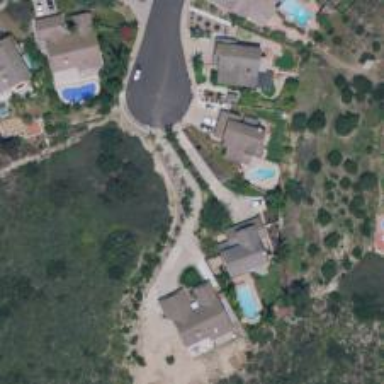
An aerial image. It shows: Driveway.